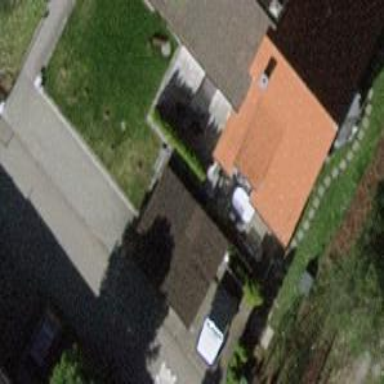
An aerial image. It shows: Carport building.